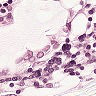
Metastatic tissue present: yes